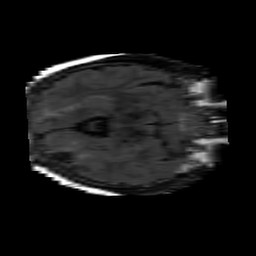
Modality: FLAIR
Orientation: axial
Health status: ill
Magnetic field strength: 3 T